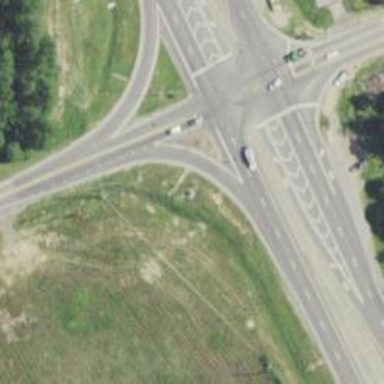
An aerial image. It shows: Trunk link highway.